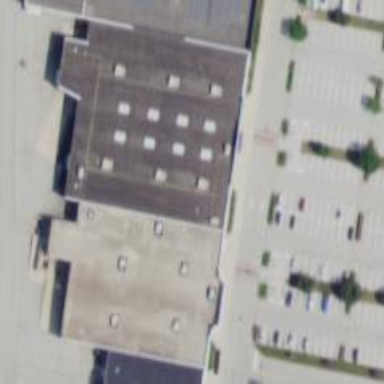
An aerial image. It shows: Retail building.